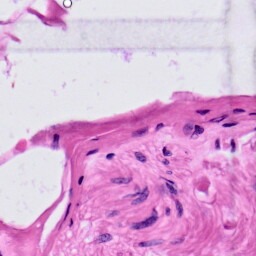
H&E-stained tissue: Prostate